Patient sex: M
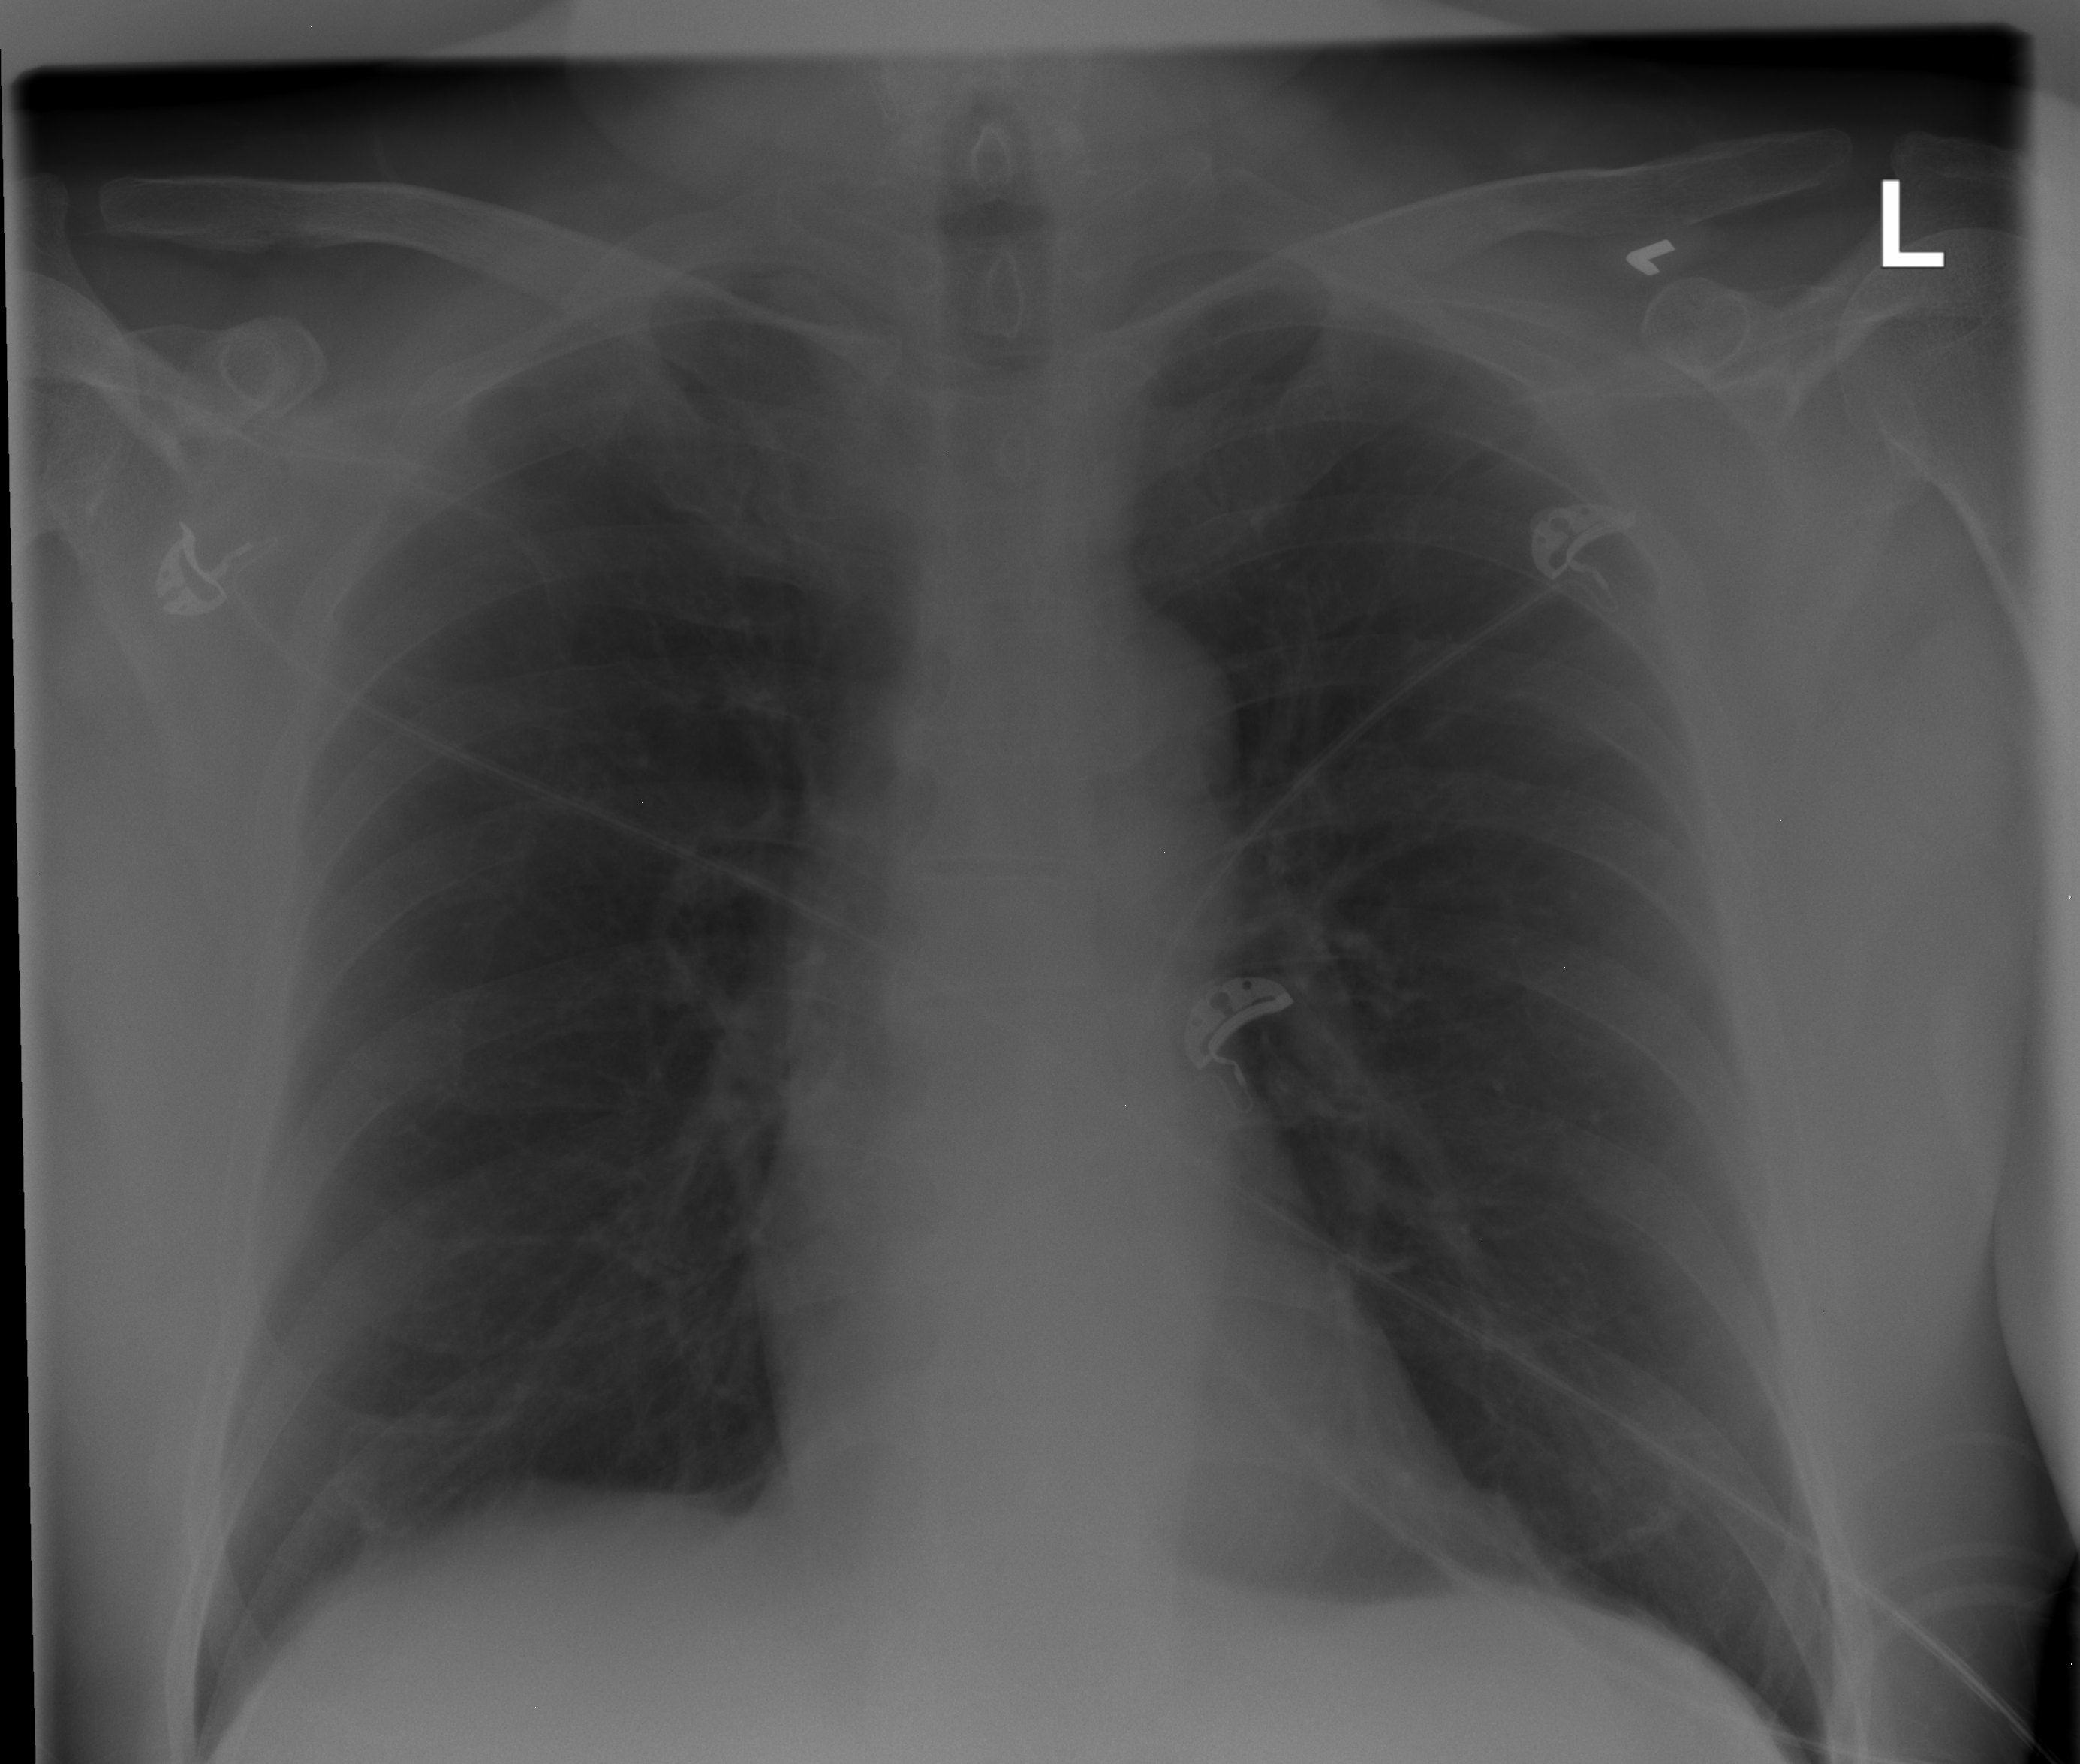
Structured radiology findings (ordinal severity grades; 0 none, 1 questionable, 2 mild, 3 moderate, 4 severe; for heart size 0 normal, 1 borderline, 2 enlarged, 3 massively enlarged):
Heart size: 0
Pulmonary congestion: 0
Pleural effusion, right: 0
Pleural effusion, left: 0
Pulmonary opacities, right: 0
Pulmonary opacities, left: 0
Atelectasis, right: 1
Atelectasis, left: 1